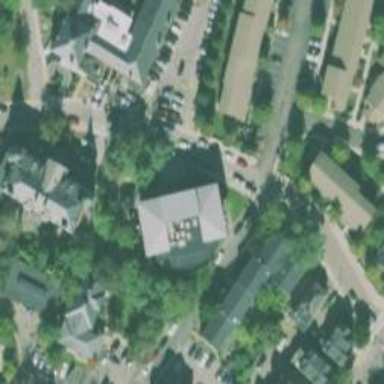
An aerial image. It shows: Kindergarten.